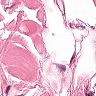
Metastatic tissue present: no